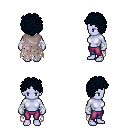
a pixel art fantasy rpg character, female body template, dark elf, purple skin, gray tattered cape, magenta pants, raven curly afro hairstyle, white cloth bandages, four views (front, back, left, right), 2x2 character sprite sheet, small pixel art, hard edges, no anti-aliasing